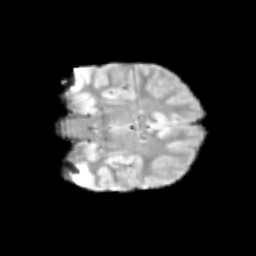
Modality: T2w
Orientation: coronal
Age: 9
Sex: female
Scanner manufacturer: siemens
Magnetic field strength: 3 T
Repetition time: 3.8 s
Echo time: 0.07 s